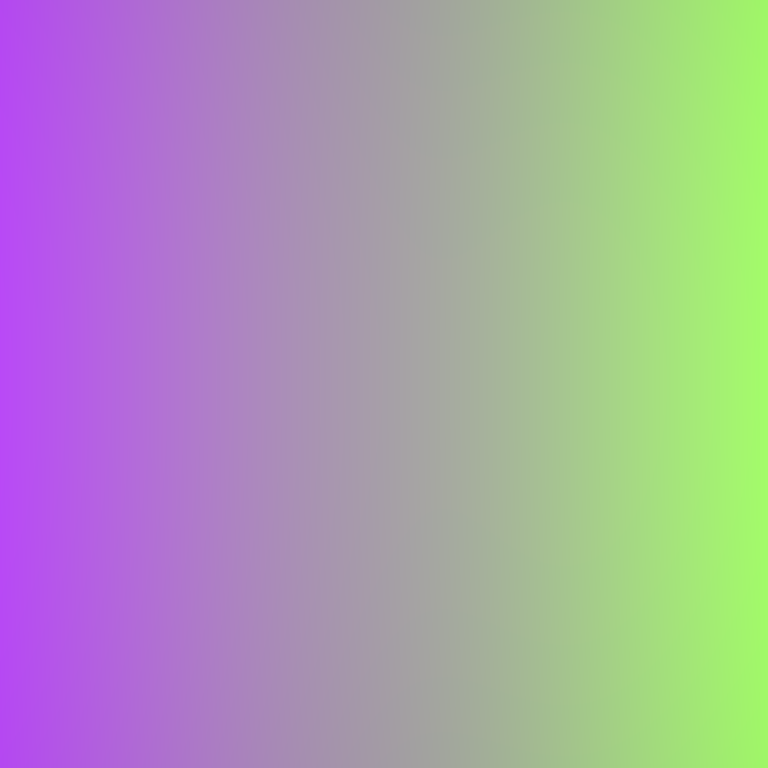
Abstract light effect, smooth gradient from violet to lime green, calm atmosphere, soft blend, no room, no furniture, no objects.